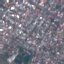
Land use / land cover: Residential